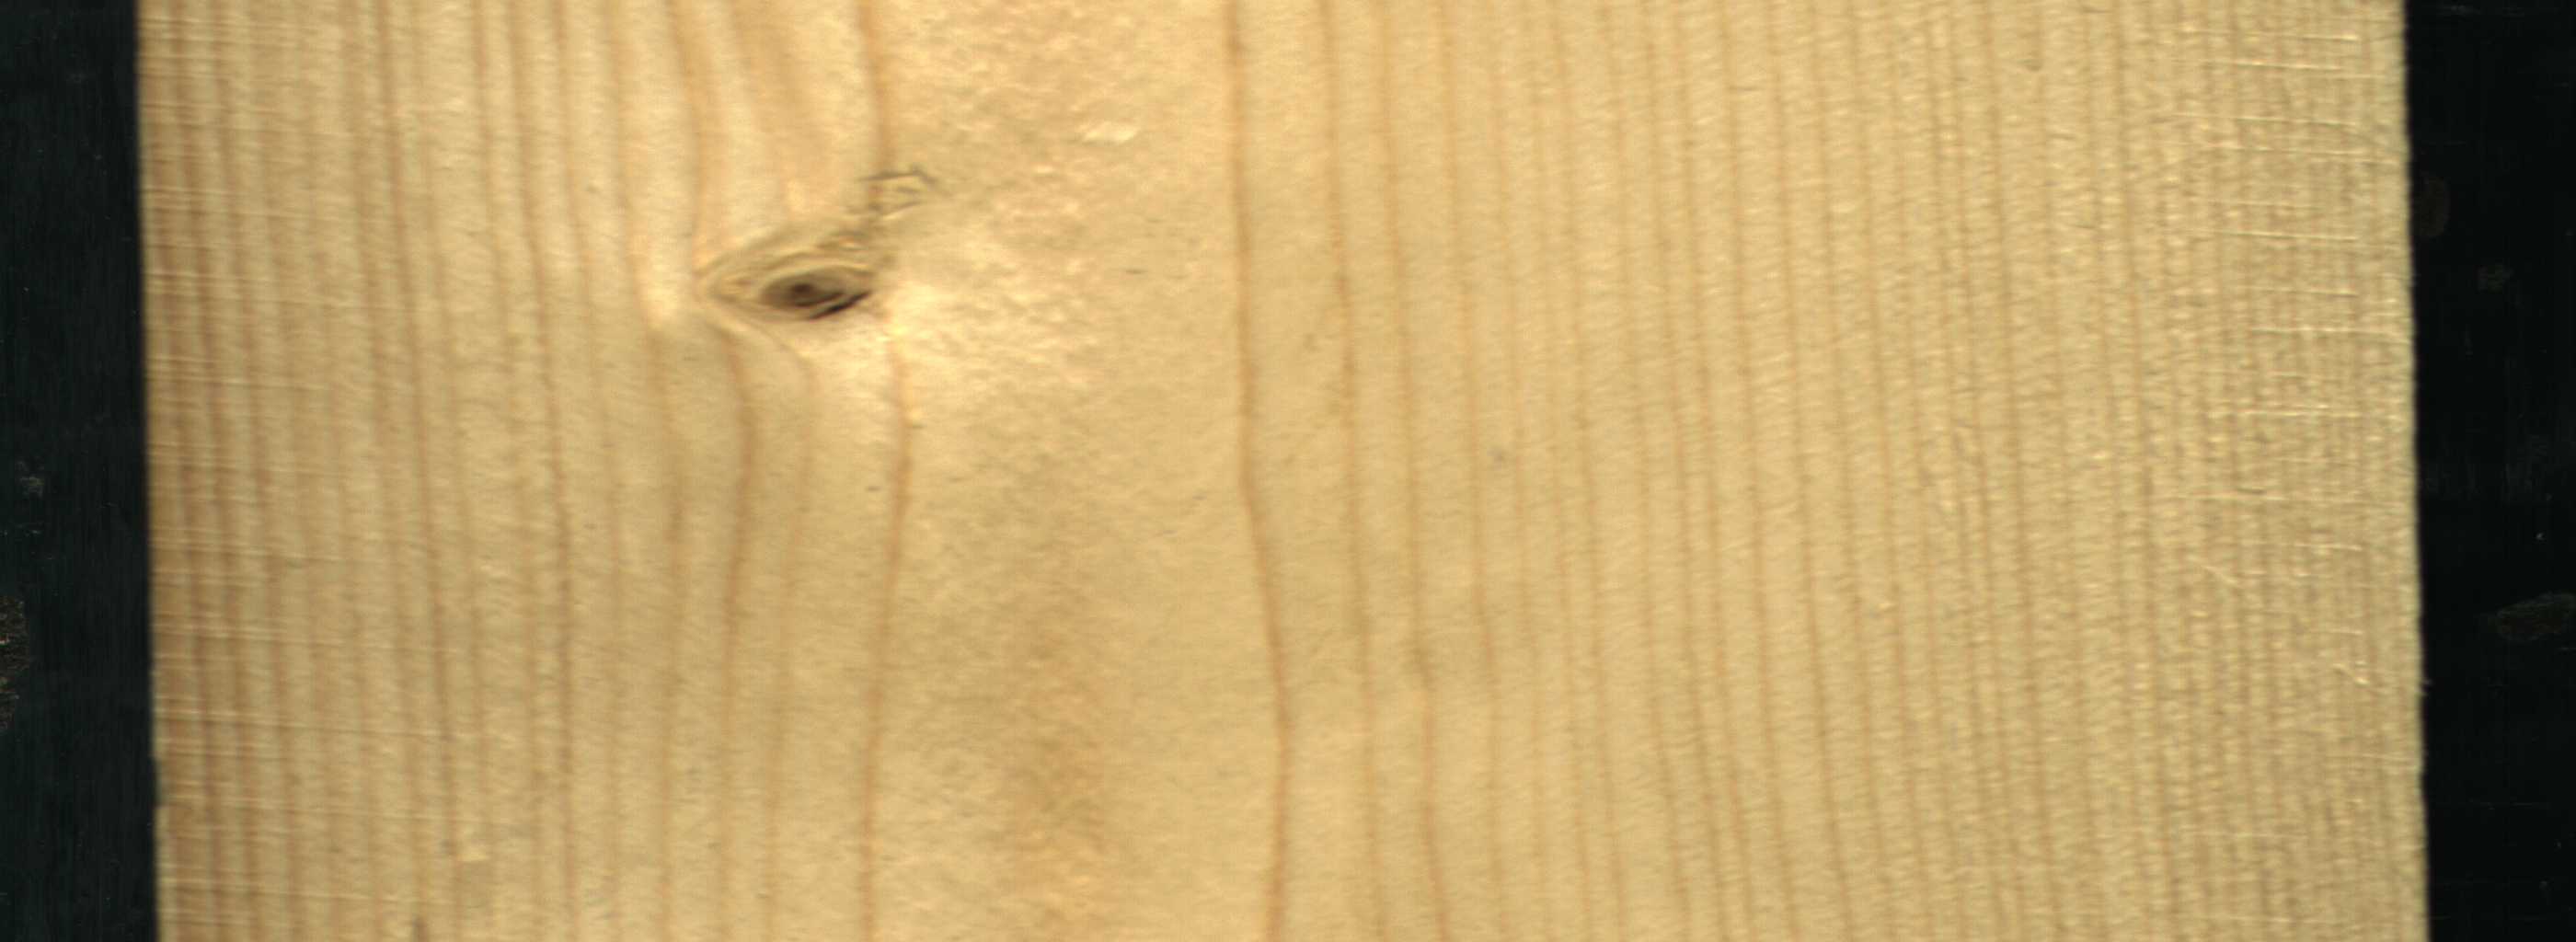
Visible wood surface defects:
Live_Knot